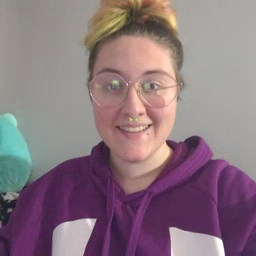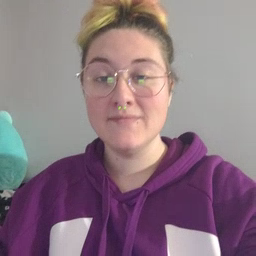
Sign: green